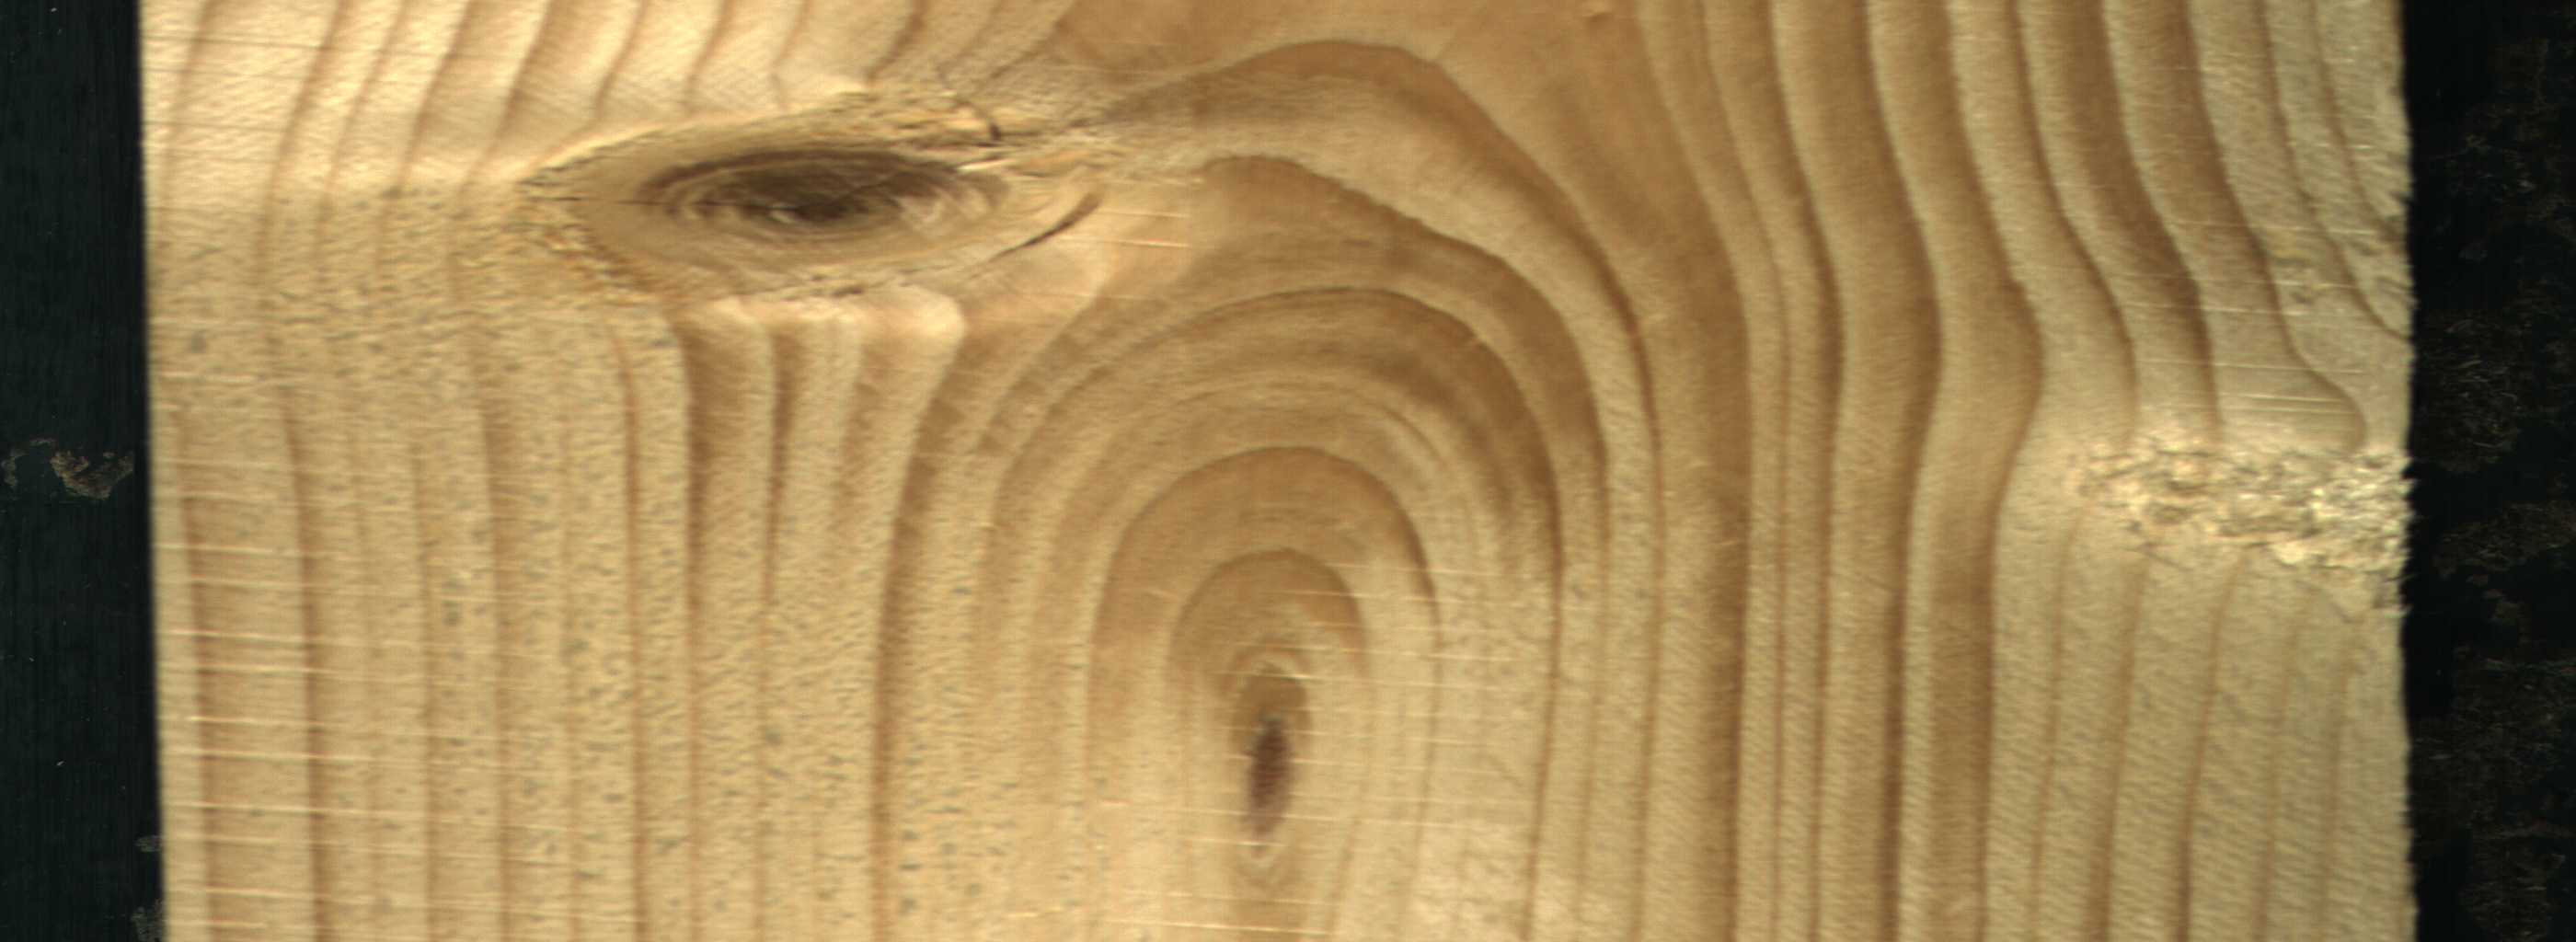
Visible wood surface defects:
Quartzity
knot_with_crack